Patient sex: M
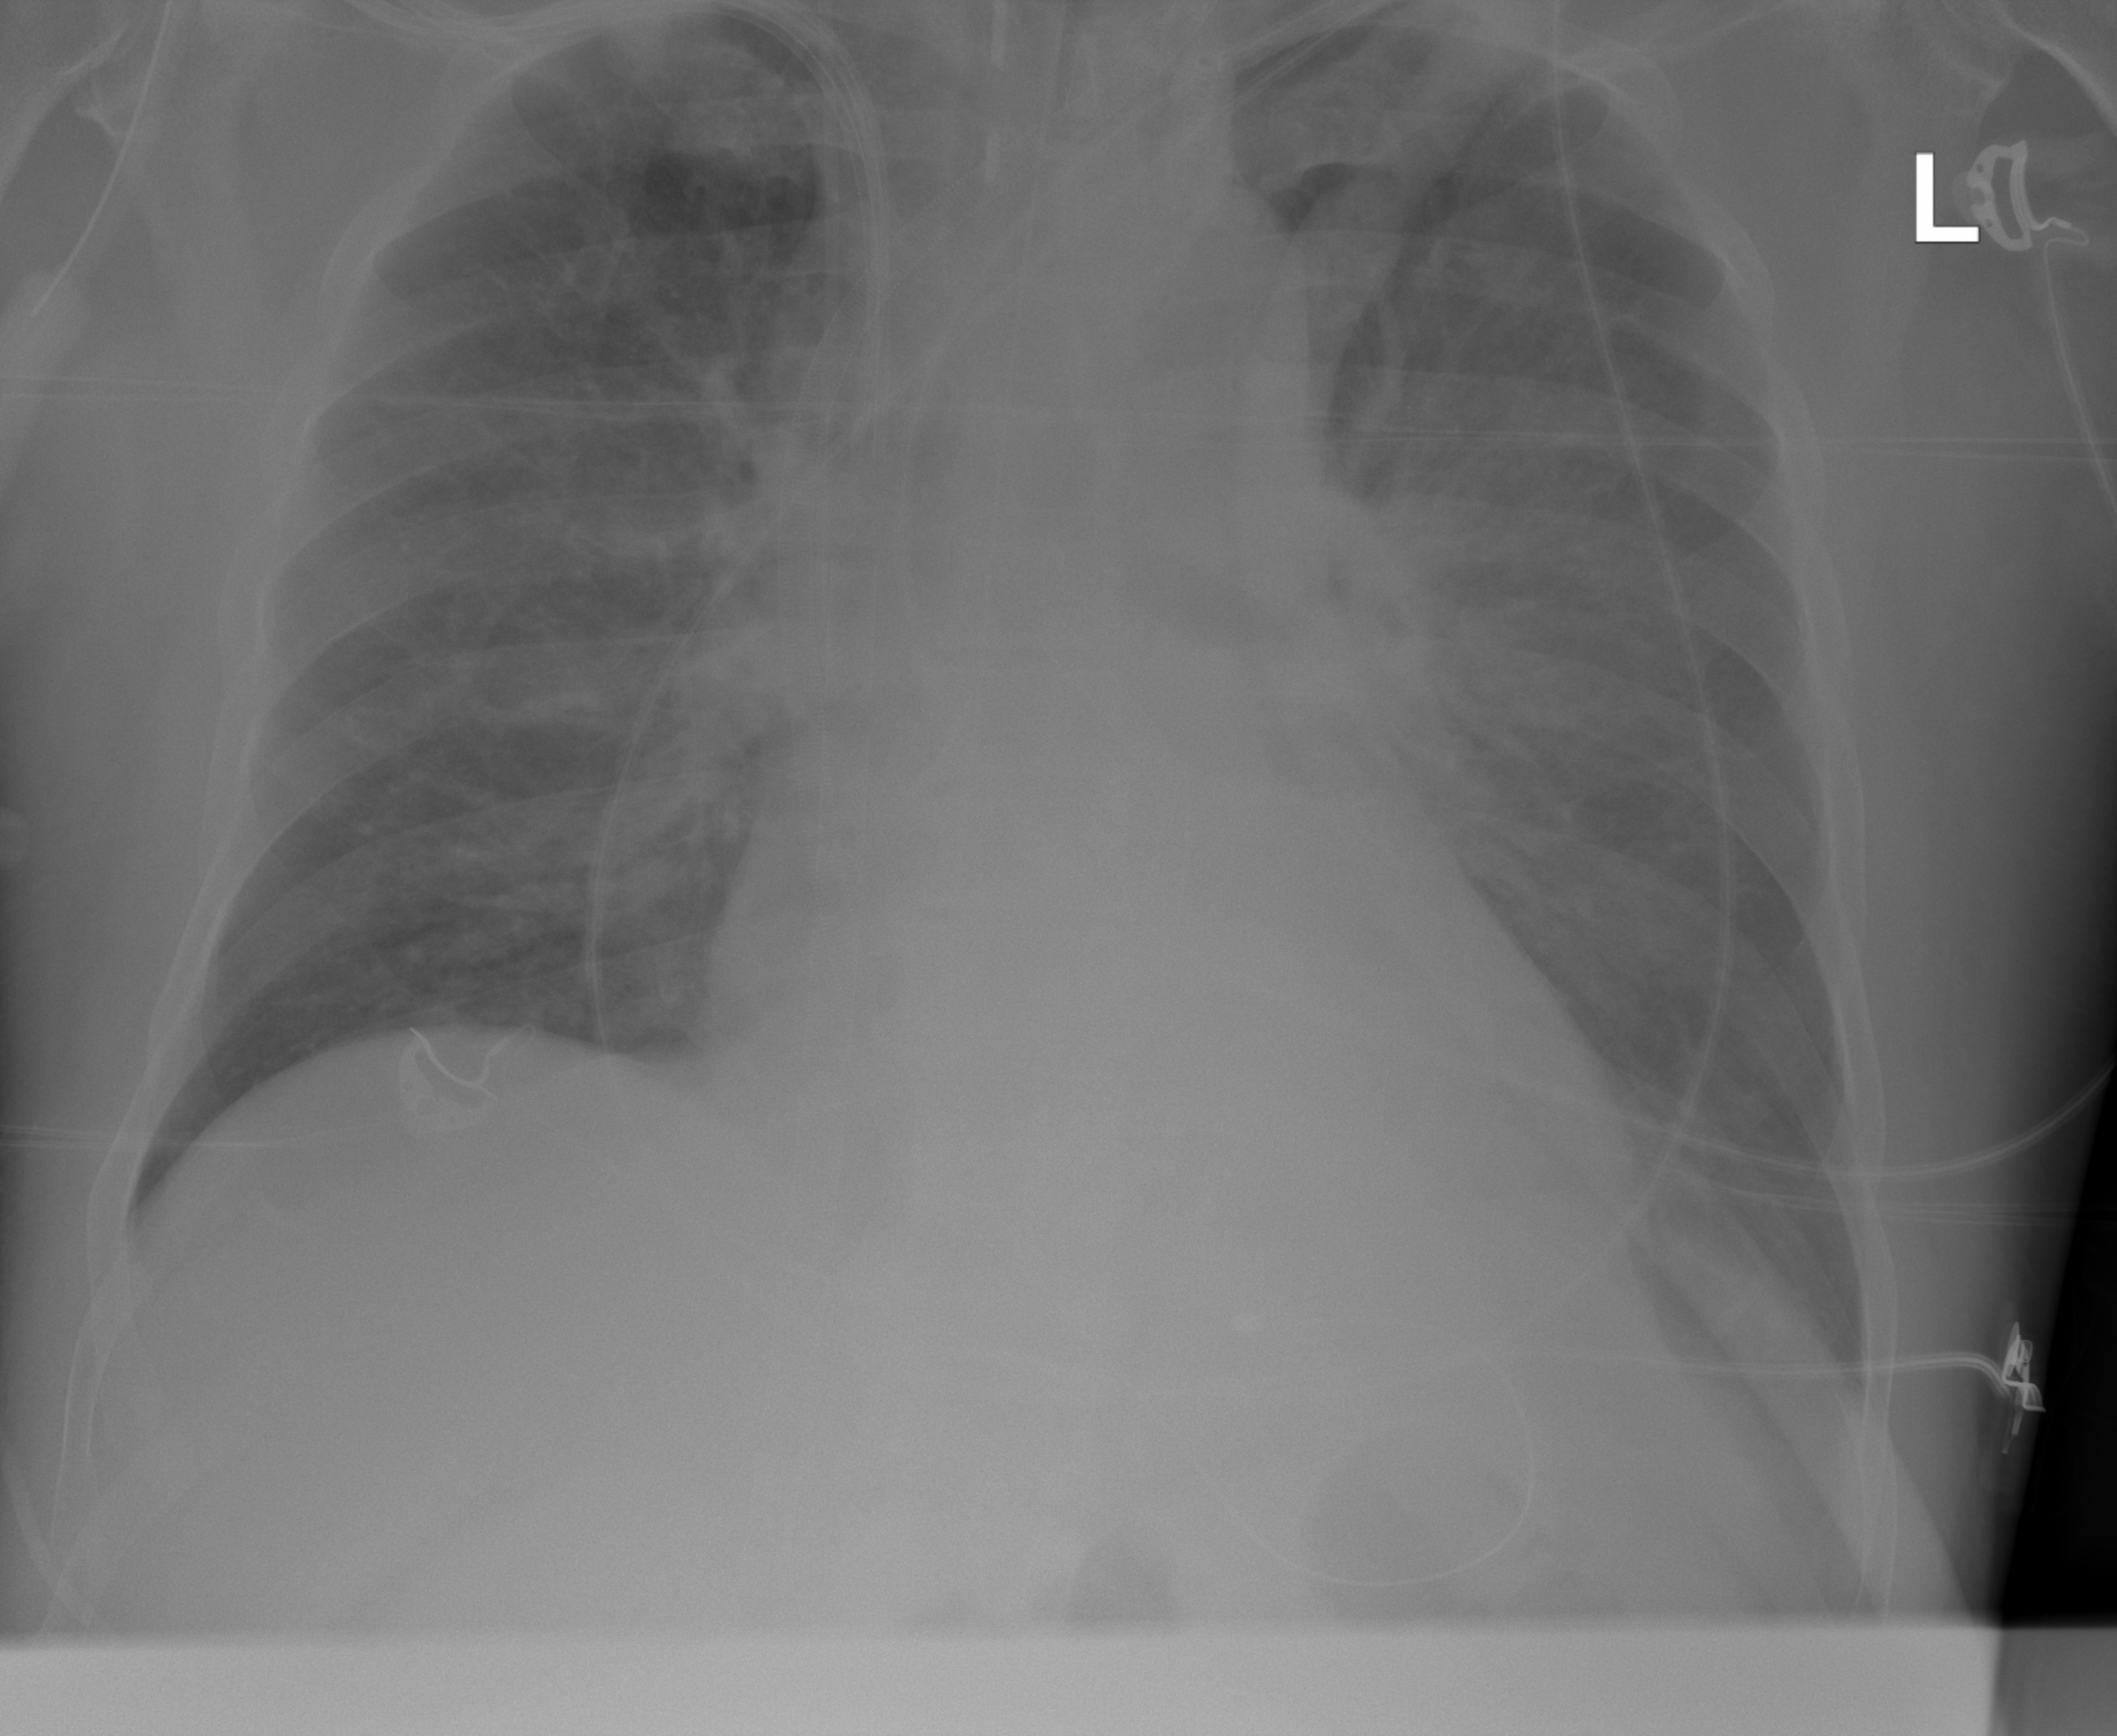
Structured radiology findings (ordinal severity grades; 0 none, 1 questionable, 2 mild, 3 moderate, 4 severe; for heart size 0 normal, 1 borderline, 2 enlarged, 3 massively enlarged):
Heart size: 0
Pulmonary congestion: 2
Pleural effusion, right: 0
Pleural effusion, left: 2
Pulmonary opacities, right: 2
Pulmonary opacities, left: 2
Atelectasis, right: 2
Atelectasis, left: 2